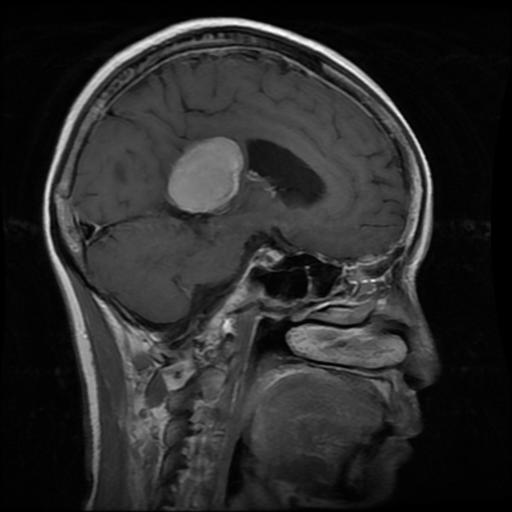
Label: meningioma